Interaction volume radius: 10 \u00c5
Interaction volume height: 15 \u00c5
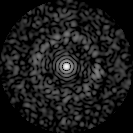
Disorder parameter: 0.8747